Aerial crown-view tile of a tropical tree (Barro Colorado Island, Panama), acquired 20241014:
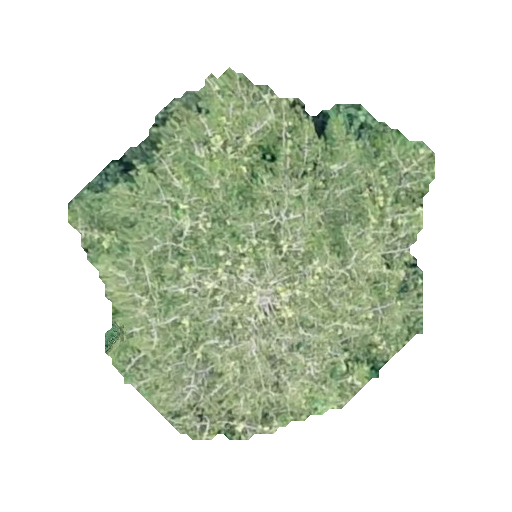
Species: Virola surinamensis
GBIF accepted scientific name: Virola surinamensis
Crown area: 147.561 m²